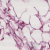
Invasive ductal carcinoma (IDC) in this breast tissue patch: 0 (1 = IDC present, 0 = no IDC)